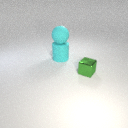
large cyan rubber sphere above large cyan rubber cylinder